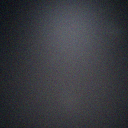
Screen state: off